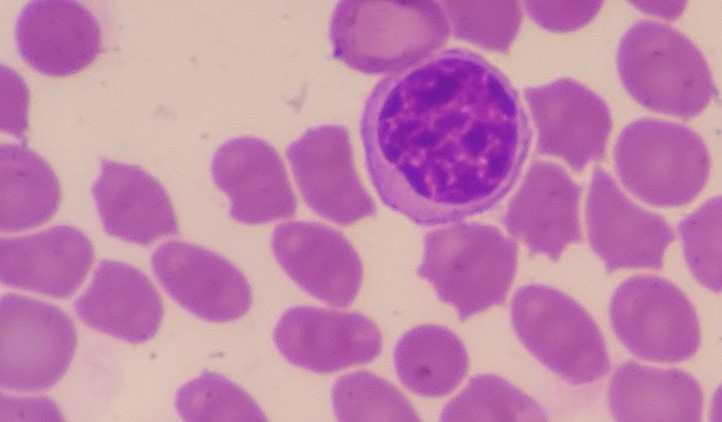
White blood cell type: Lymphocyte